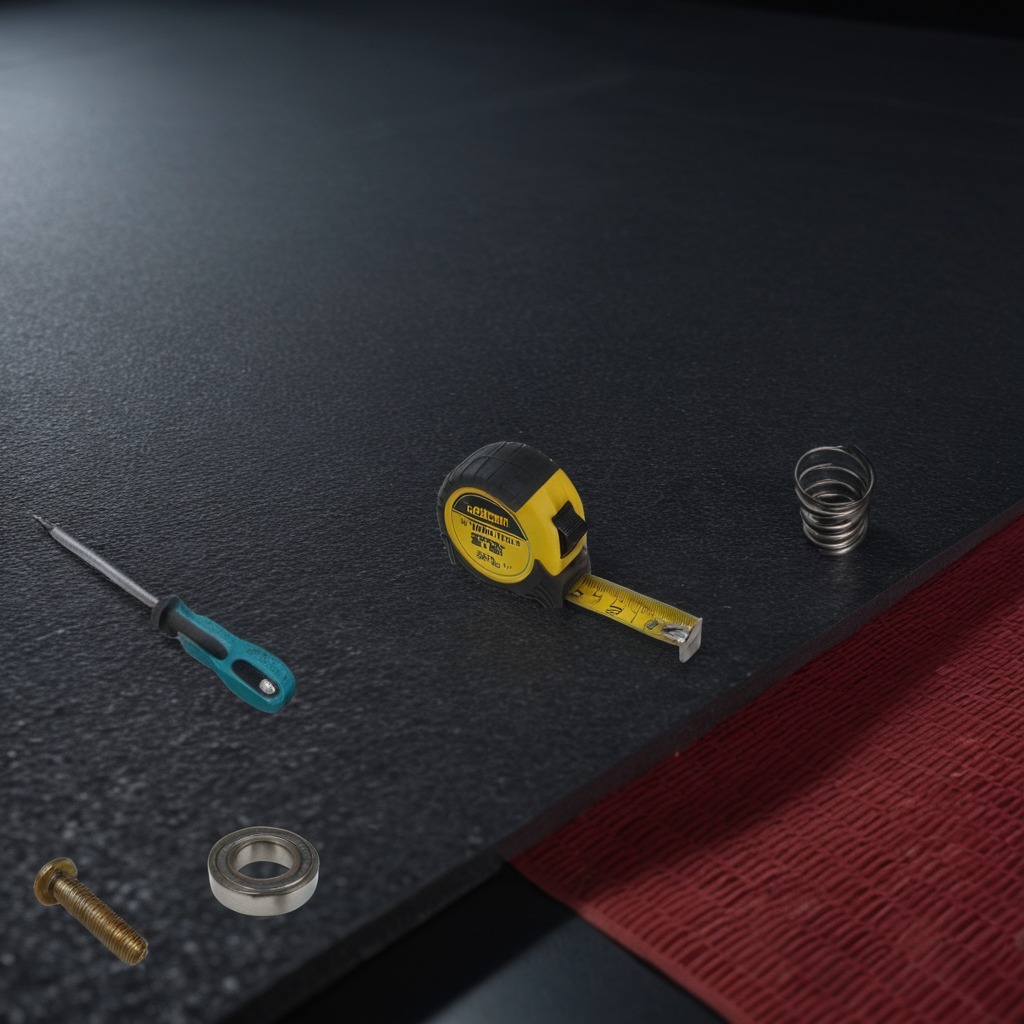
A ball bearing, measuring tape, coiled metal spring, and screwdriver are lying on the clean granite tabletop inside a workshop at night.